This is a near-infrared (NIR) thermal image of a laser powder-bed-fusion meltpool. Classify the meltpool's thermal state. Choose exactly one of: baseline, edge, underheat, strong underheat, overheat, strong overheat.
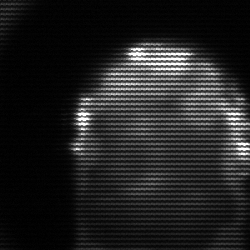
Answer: baseline